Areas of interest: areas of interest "Sport and cultural"
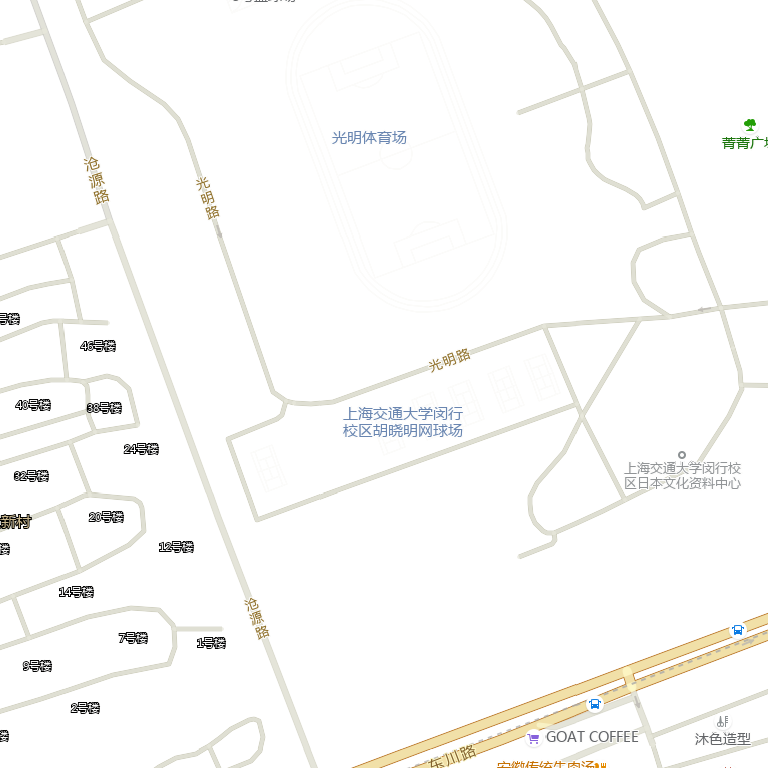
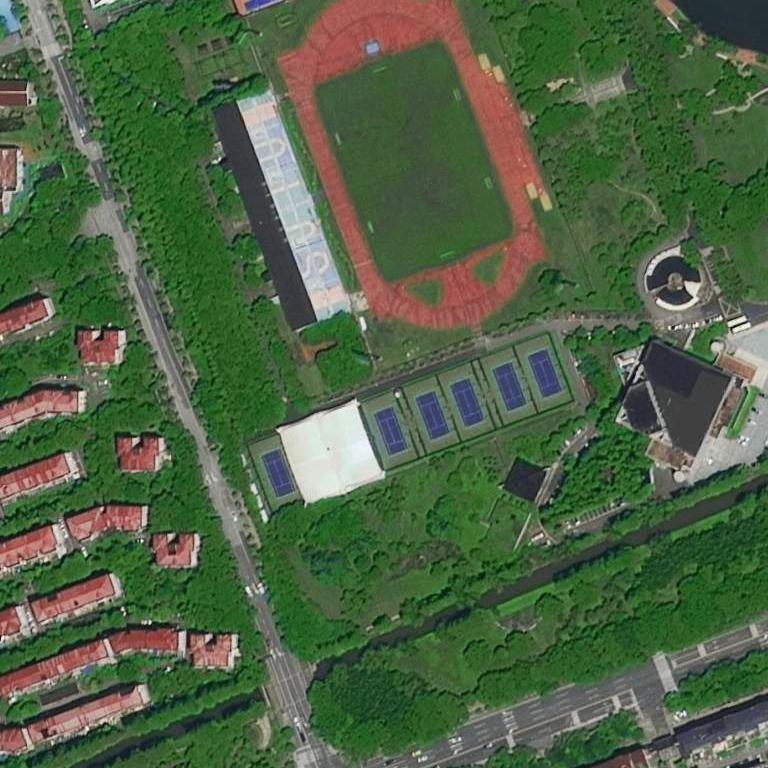